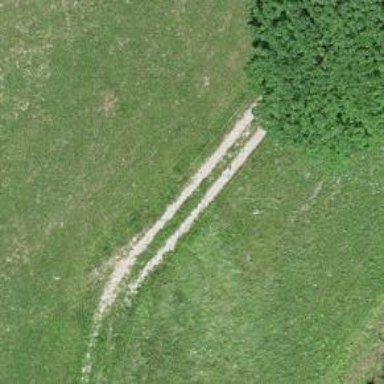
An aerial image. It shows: Track with grade2 tracktype.